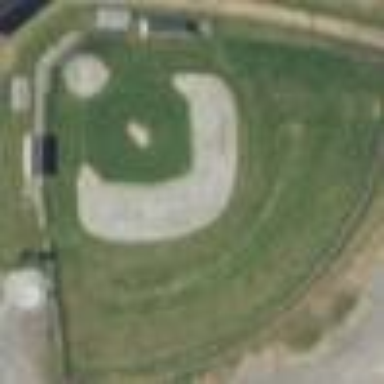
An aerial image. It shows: Baseball pitch for leisure land activities.